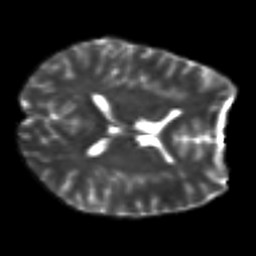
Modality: T2w
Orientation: axial
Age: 23
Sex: male
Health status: ill
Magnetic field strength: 3 T
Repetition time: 8.4 s
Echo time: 0.0926 s